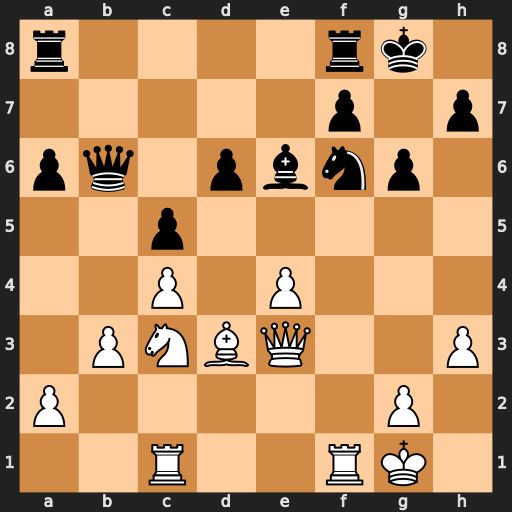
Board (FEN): r4rk1/5p1p/pq1pbnp1/2p5/2P1P3/1PNBQ2P/P5P1/2R2RK1
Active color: w
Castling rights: -
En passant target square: -
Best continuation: Rxf6